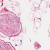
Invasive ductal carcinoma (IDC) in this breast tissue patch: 0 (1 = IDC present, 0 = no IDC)